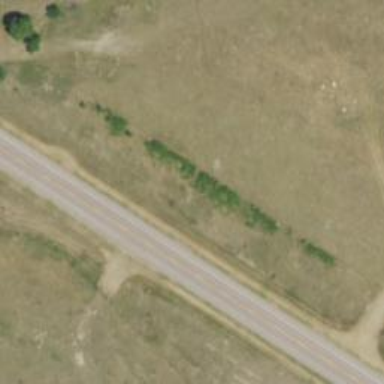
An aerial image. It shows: Asphalt road classified as trunk highway.